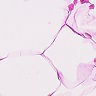
Metastatic tissue present: no